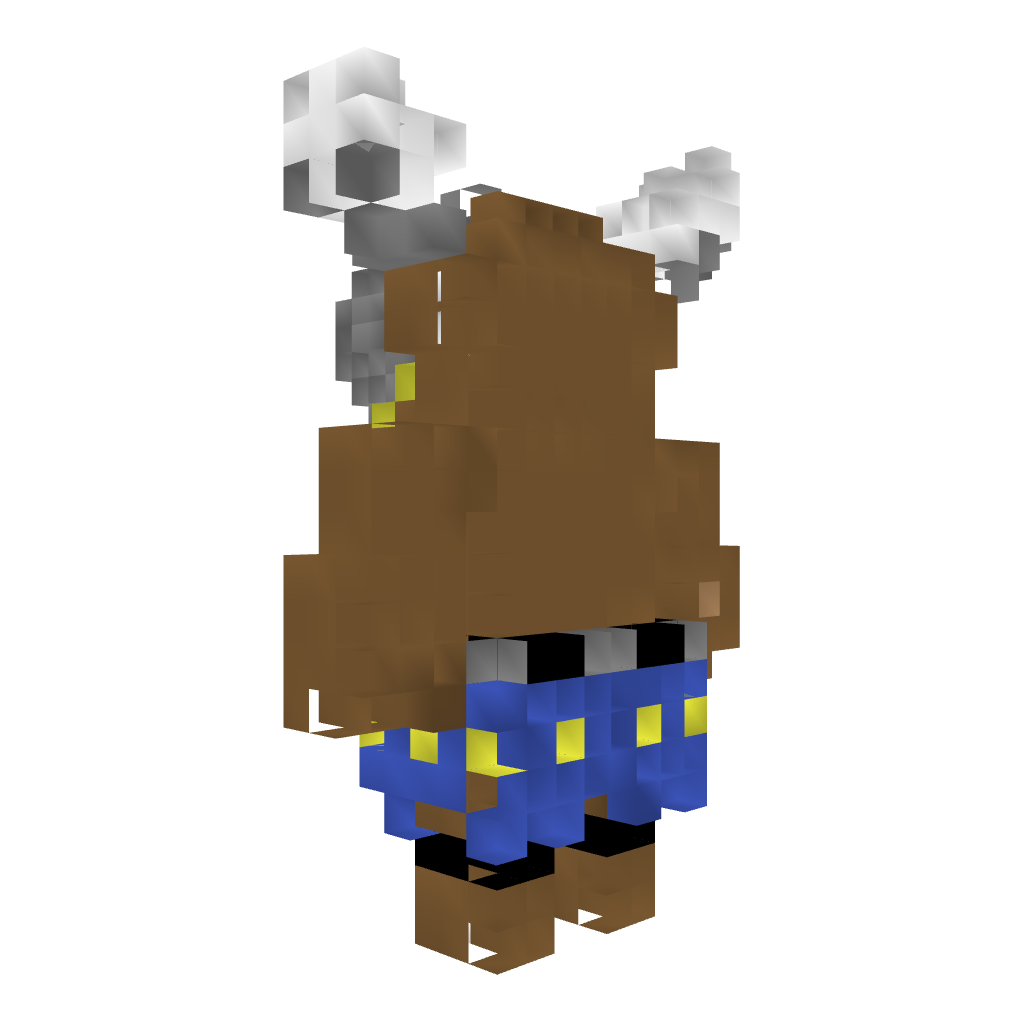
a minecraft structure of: Minotaurus high quality